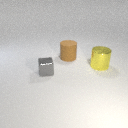
large brown rubber cylinder to the left of large yellow metal cylinder